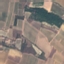
Land use / land cover class: PermanentCrop